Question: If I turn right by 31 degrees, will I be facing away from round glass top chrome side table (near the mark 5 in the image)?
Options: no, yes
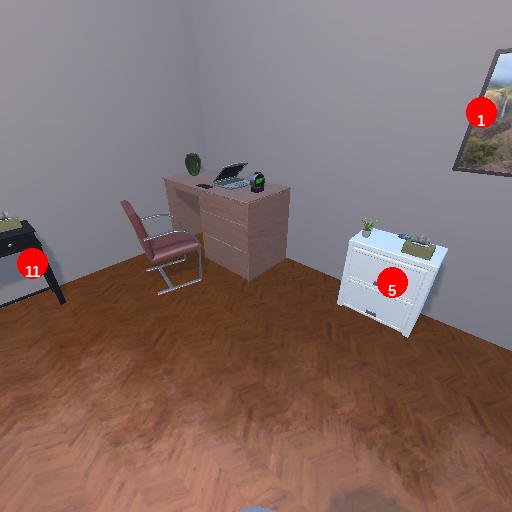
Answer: no